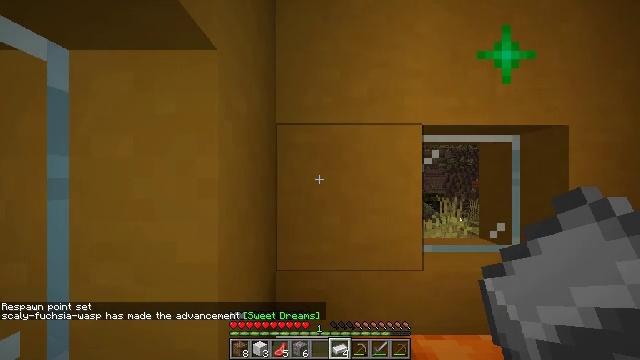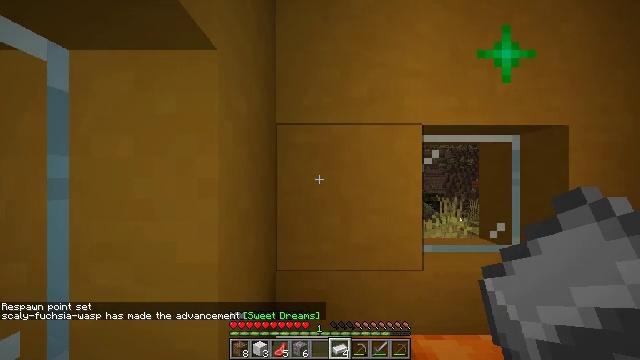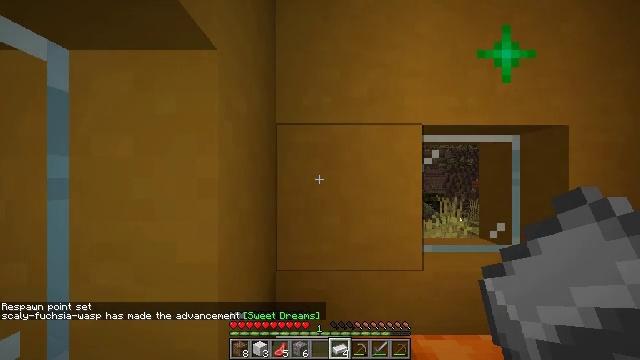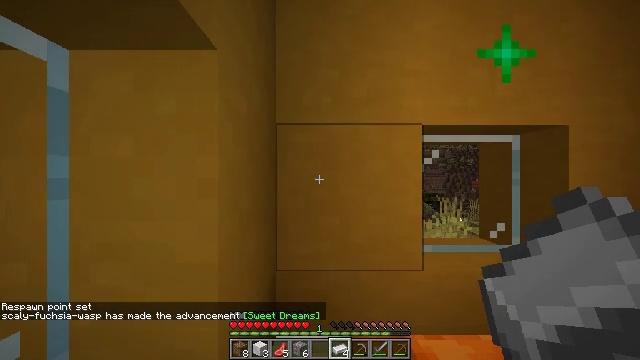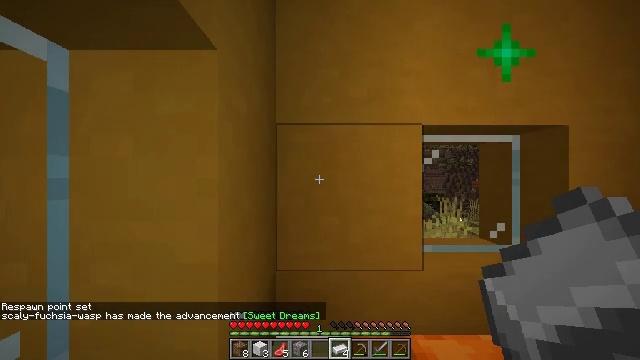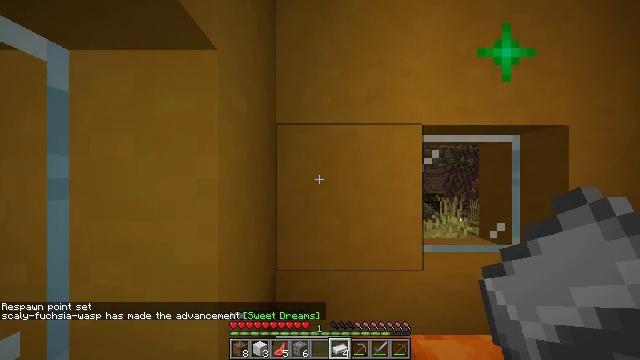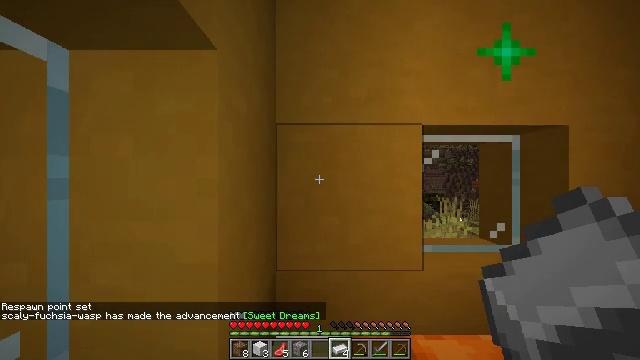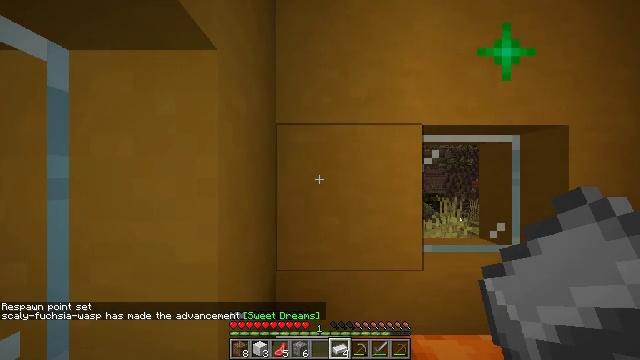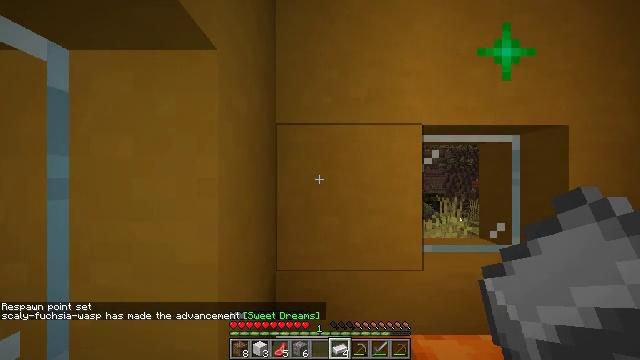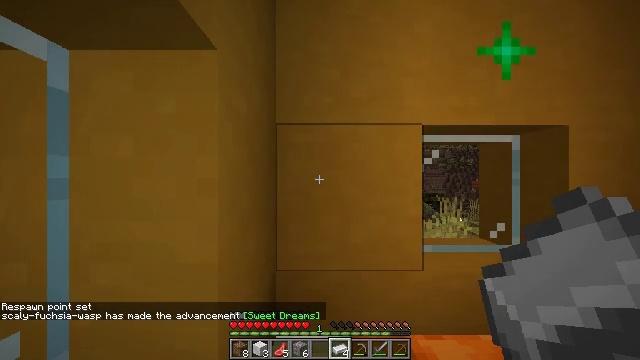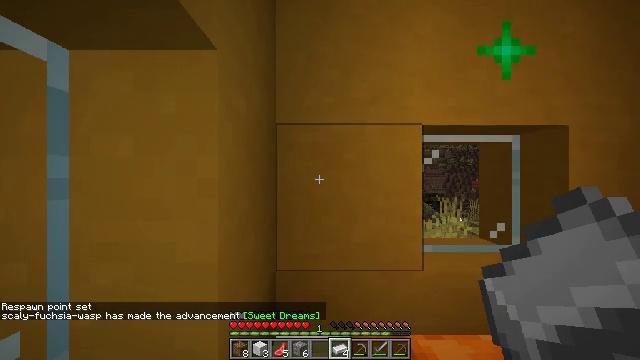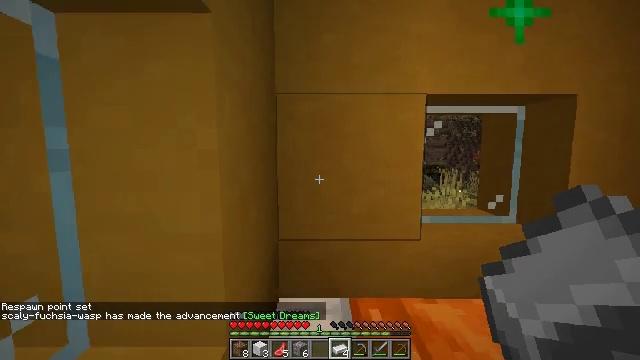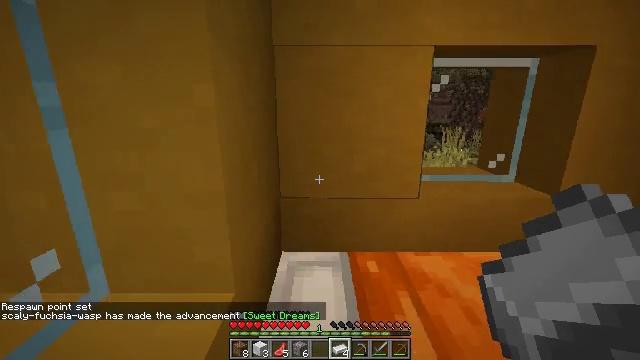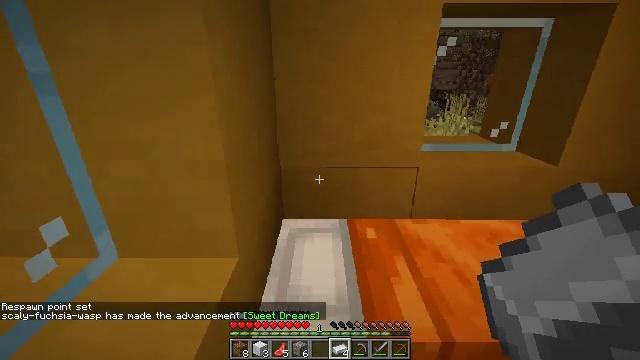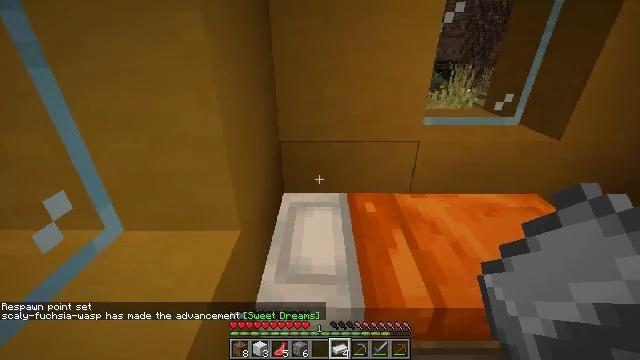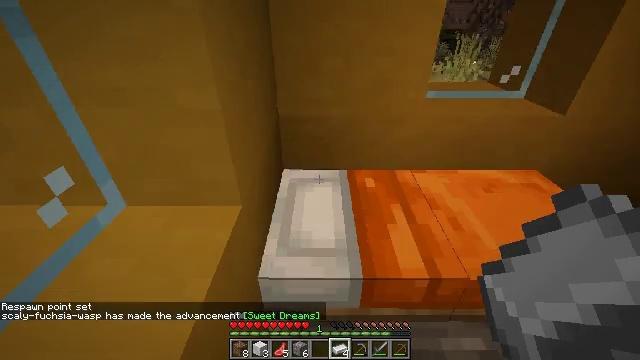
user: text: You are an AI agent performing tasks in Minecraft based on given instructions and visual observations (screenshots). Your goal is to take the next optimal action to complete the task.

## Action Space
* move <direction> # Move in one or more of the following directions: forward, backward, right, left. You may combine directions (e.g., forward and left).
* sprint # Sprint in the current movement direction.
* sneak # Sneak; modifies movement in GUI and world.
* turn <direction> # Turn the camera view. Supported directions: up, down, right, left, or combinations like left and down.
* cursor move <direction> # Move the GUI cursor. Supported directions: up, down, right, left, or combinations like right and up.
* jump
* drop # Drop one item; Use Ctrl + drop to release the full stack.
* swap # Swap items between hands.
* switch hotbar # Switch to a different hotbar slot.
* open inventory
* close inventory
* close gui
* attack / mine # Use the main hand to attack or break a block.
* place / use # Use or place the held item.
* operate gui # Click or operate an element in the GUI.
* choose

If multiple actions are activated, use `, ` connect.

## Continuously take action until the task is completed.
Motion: motion action
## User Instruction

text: Collect the orange bed by mining it.
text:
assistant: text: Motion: no_op
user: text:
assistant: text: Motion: no_op
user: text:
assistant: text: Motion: no_op
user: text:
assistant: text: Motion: no_op
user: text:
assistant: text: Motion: no_op
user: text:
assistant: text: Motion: no_op
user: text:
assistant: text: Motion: no_op
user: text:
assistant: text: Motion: no_op
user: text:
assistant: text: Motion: no_op
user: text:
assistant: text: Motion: no_op
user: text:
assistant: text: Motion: turn down
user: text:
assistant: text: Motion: turn down
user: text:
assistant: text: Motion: turn down
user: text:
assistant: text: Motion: turn down
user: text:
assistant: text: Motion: turn down
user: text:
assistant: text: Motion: turn down
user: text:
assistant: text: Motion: turn down
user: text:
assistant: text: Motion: no_op
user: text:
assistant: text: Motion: no_op
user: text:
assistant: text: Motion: no_op
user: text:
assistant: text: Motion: attack / mine
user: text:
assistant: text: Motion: attack / mine
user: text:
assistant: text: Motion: attack / mine
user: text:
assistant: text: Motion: attack / mine
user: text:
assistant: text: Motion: attack / mine
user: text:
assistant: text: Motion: attack / mine
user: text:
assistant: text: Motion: attack / mine
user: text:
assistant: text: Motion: attack / mine
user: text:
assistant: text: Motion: attack / mine
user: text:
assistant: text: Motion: attack / mine